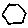
Label: hexagon